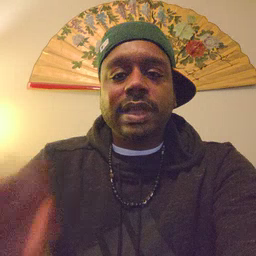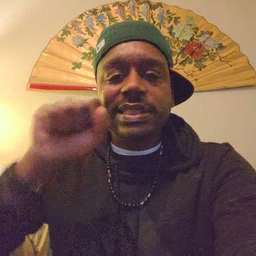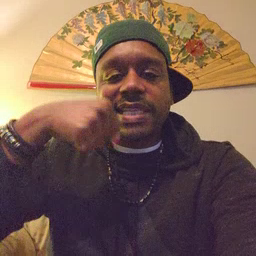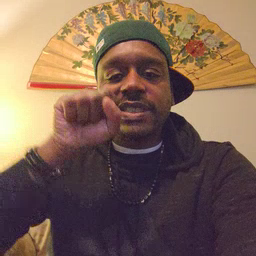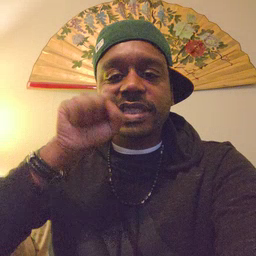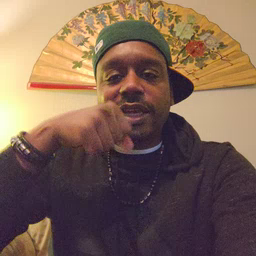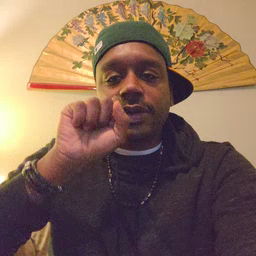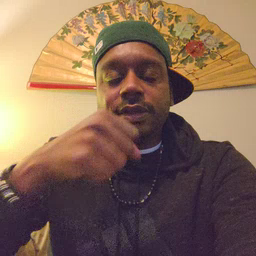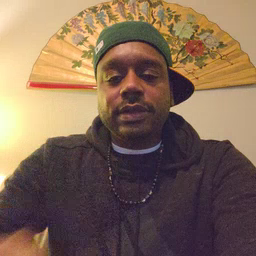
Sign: carrot